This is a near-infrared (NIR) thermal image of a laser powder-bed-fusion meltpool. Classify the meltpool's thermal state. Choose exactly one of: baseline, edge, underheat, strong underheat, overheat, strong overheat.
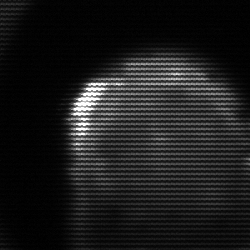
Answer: edge